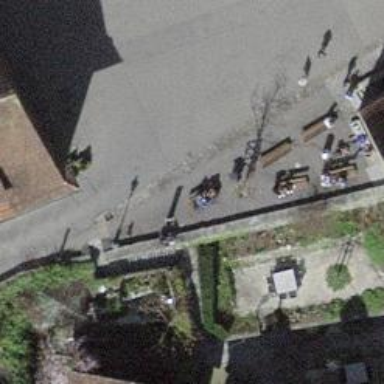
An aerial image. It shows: Brown bench.